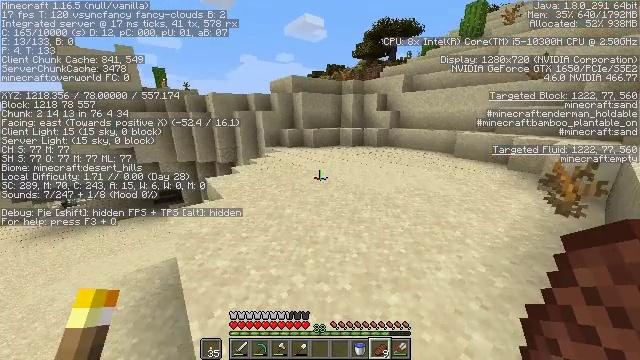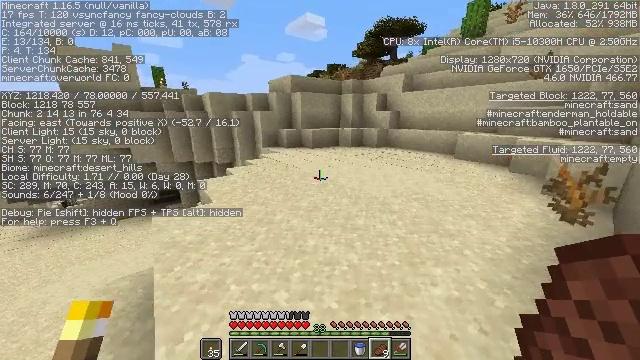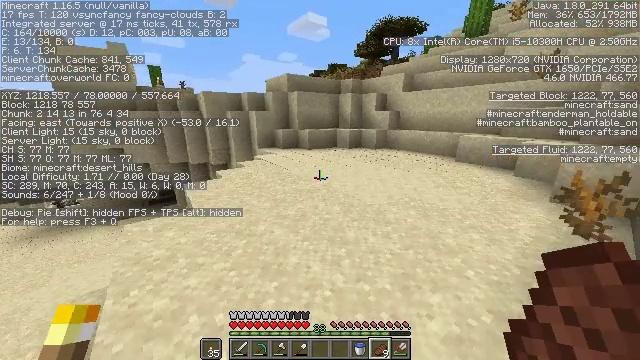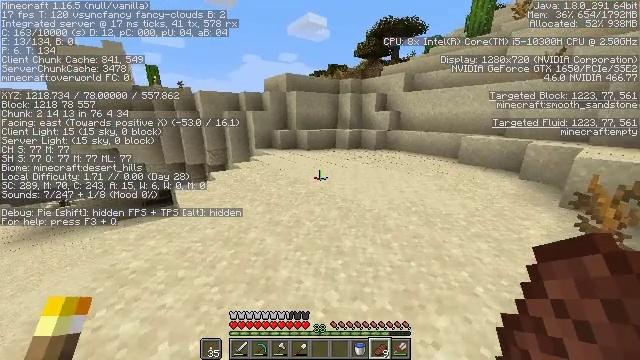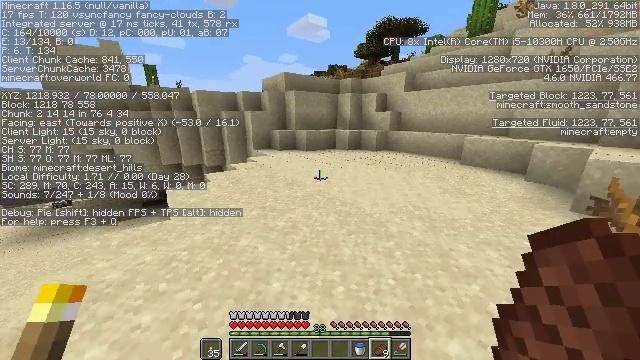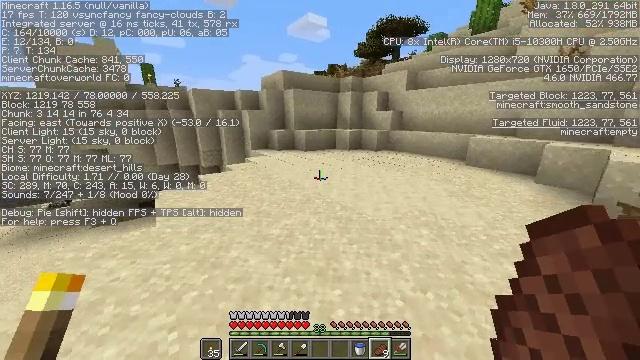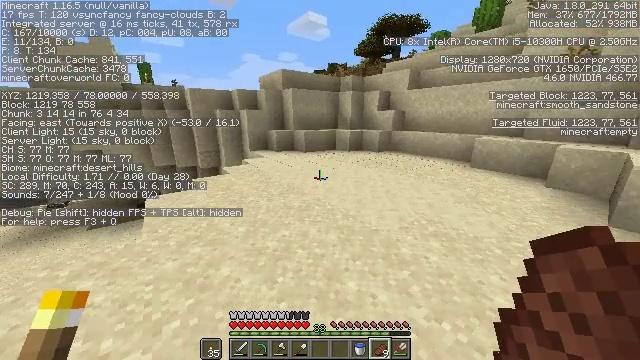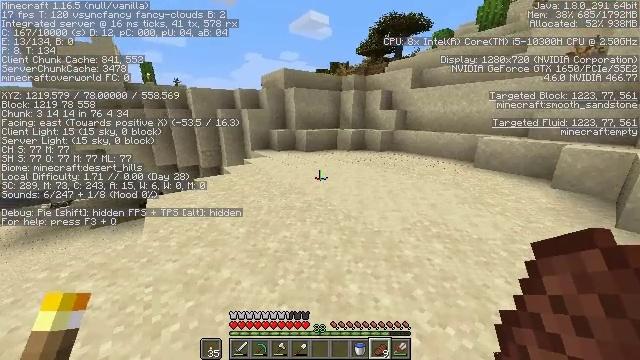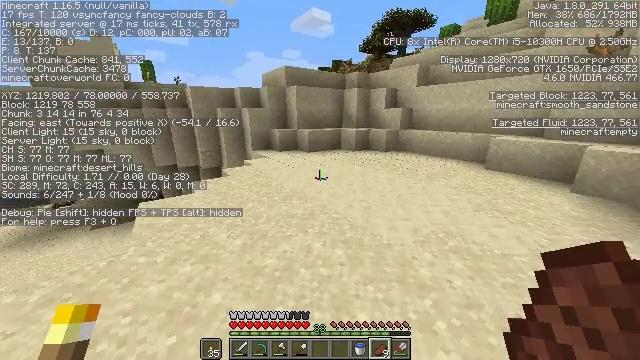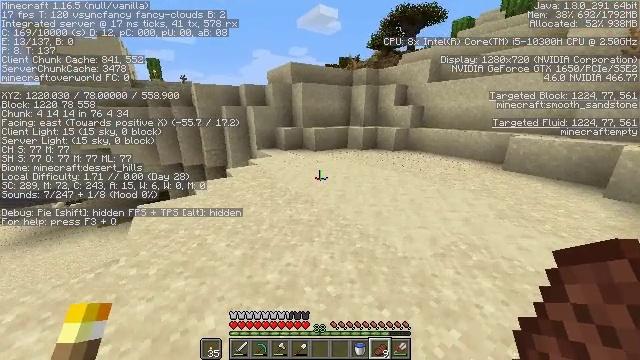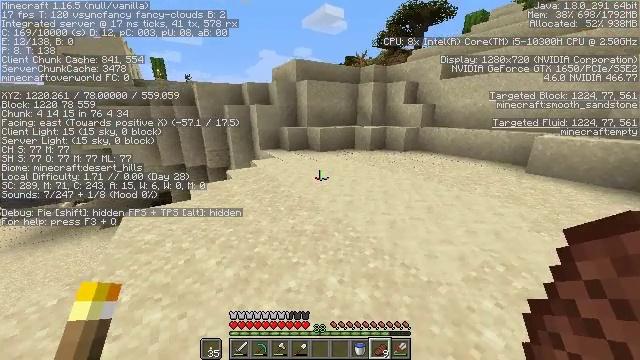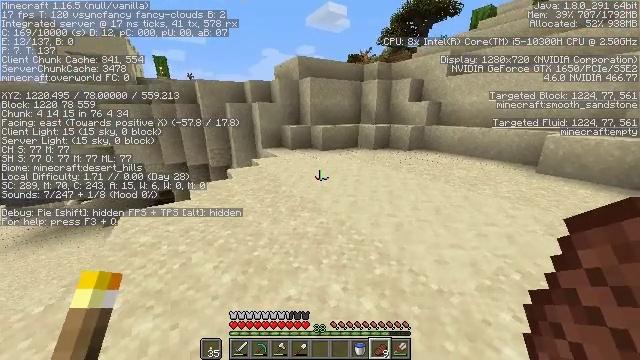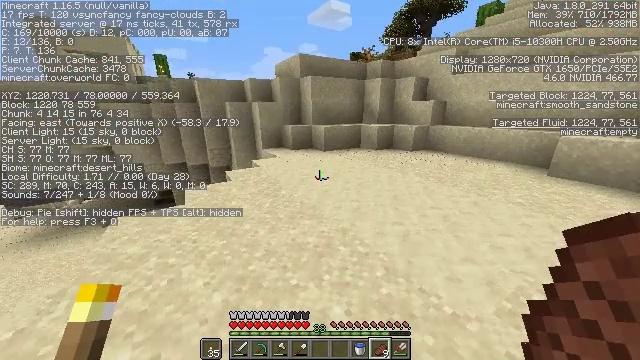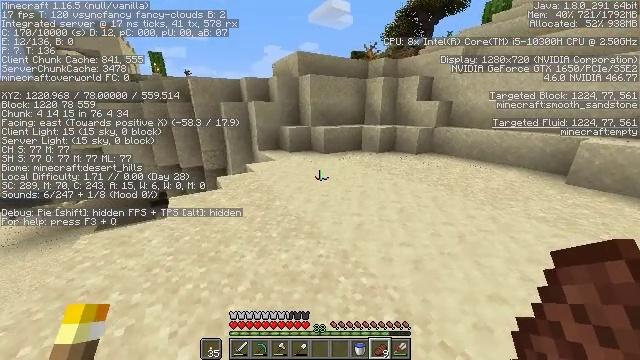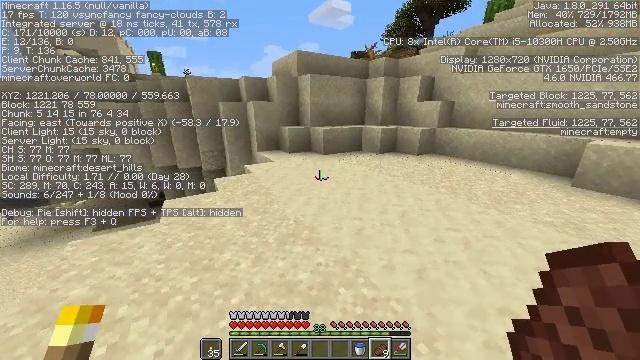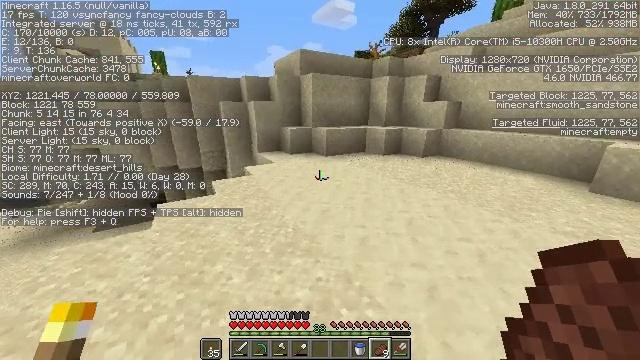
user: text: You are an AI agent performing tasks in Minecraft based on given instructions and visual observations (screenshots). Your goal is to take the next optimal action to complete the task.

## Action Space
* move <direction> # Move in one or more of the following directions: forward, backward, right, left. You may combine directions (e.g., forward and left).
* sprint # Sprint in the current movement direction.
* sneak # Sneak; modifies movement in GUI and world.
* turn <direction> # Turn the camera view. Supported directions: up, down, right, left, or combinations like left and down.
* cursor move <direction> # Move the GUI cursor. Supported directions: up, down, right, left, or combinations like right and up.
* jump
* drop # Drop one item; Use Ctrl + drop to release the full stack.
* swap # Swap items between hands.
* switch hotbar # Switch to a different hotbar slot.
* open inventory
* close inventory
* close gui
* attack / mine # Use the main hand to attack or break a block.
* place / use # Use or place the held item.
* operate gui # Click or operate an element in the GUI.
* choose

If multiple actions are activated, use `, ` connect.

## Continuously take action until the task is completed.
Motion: motion action
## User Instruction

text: Collect a hay block for crafting.
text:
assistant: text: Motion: move forward and move right, sprint
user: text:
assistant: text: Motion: move forward, sprint
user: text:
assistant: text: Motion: move forward, sprint
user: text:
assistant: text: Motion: move forward, sprint
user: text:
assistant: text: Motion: move forward, sprint
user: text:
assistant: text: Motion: move forward, sprint
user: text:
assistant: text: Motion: move forward, sprint
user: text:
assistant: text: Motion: move forward, sprint
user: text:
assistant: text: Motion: move forward, sprint, turn left
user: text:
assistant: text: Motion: move forward, sprint, turn left
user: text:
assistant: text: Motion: move forward, sprint
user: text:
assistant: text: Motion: move forward, sprint
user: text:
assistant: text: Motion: move forward, sprint
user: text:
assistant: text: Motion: move forward, sprint
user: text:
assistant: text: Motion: move forward, sprint
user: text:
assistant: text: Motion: move forward, sprint
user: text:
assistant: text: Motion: move forward, sprint
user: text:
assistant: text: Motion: move forward, sprint
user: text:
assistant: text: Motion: move forward, sprint, turn right
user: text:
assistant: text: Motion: move forward and move right, sprint, turn right and up
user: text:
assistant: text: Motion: move forward and move right, sprint, turn right
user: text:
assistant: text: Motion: move forward and move right, sprint, turn right
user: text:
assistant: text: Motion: move forward and move right, sprint, turn right
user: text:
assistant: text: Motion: move forward and move right, sprint
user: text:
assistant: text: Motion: move forward and move right, sprint
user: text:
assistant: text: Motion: move forward and move right, sprint
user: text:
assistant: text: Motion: move forward and move right, sprint
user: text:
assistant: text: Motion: move forward and move right, sprint
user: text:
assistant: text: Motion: move forward and move right, sprint
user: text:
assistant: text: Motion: move forward and move right, sprint